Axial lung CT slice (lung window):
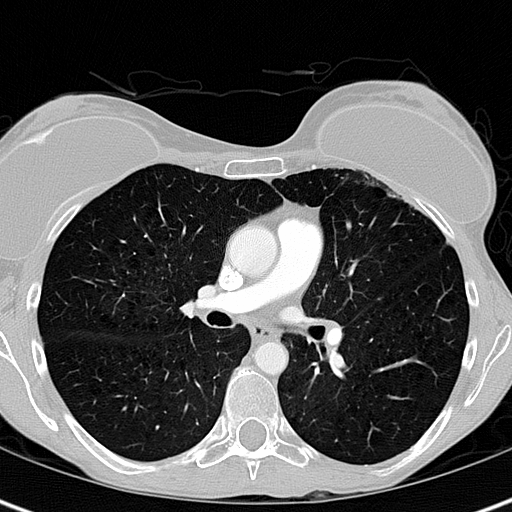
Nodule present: no